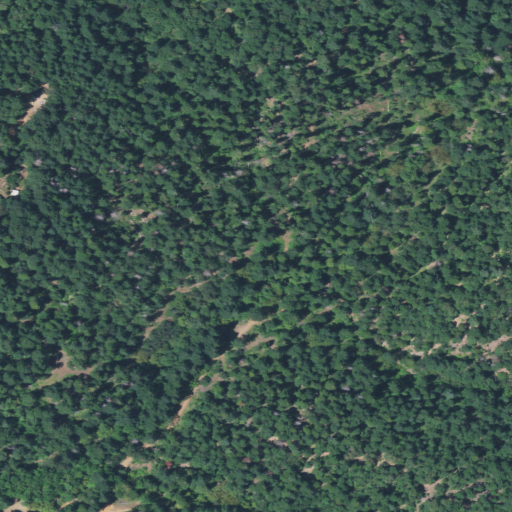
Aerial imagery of valley in Oregon named Whiskey Gulch containing evergreen forest, mixed forest, and open development